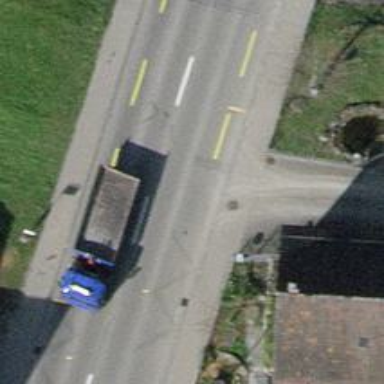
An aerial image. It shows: Bus stop with platform for public transport.